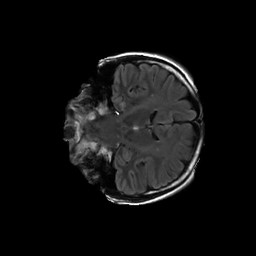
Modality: FLAIR
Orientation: coronal
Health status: ill
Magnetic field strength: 3 T